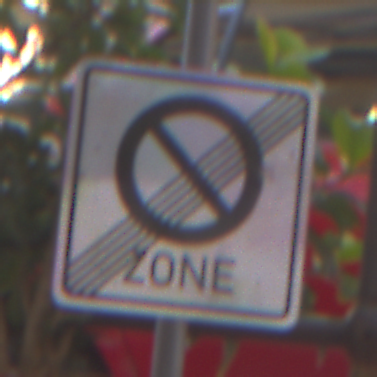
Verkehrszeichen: EndeEingeschraenktesHalteverbotZone
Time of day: MorningAfternoon
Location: Outdoor (Urban)
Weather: Clear
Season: NotSpecified
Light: Natural